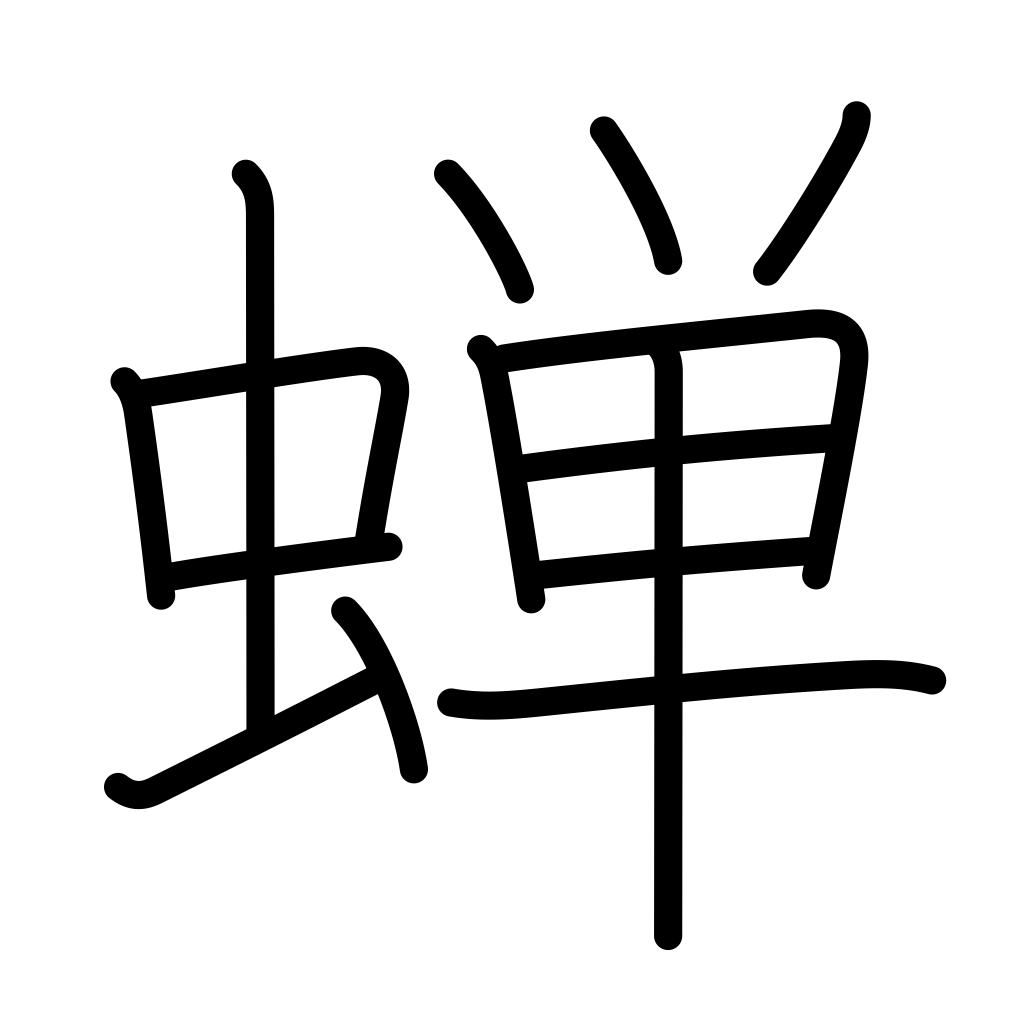
Meaning: cicada